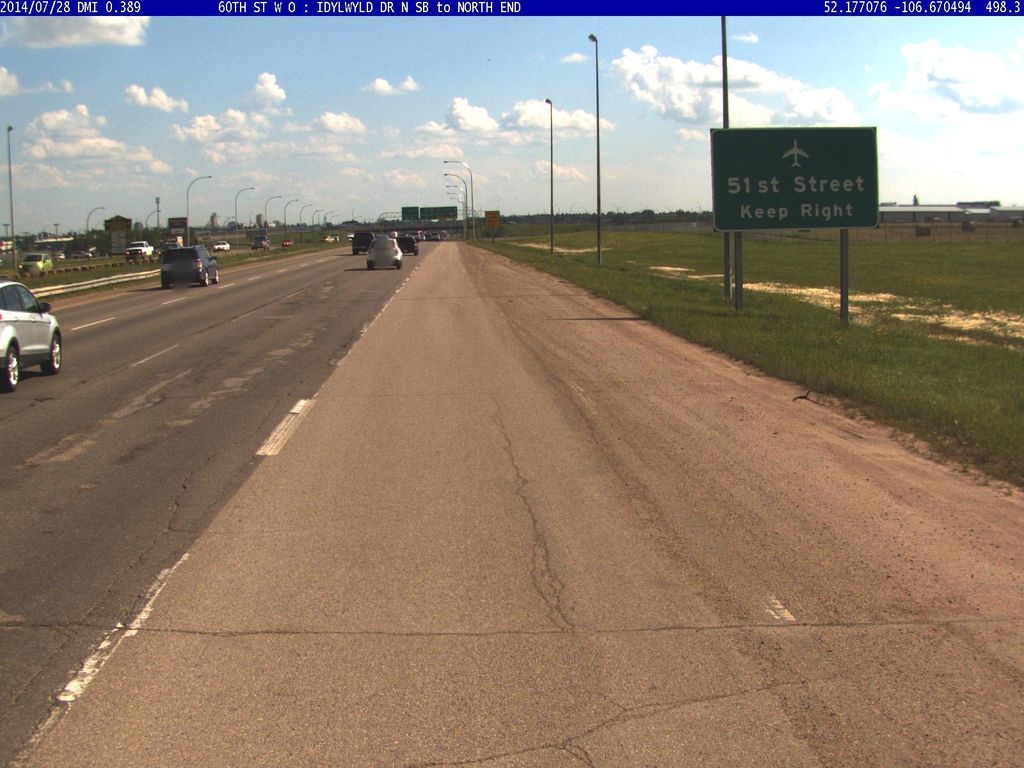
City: saskatoon